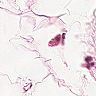
Metastatic tissue present: no